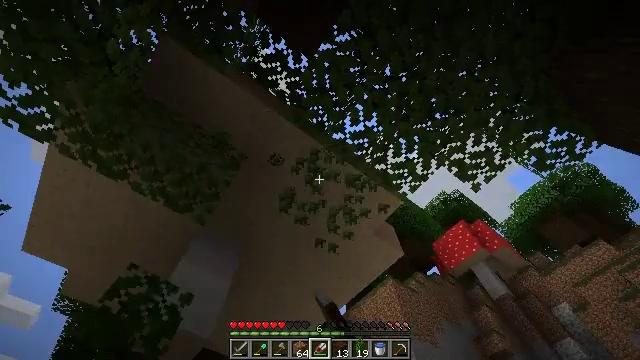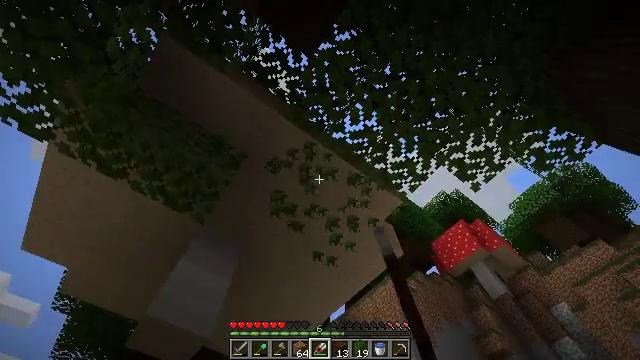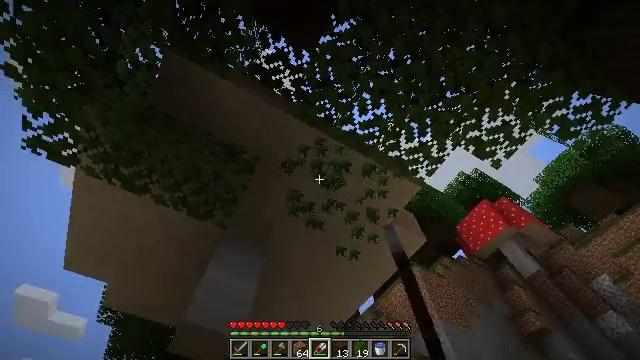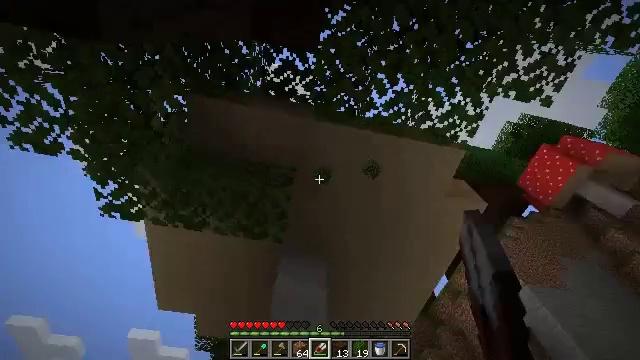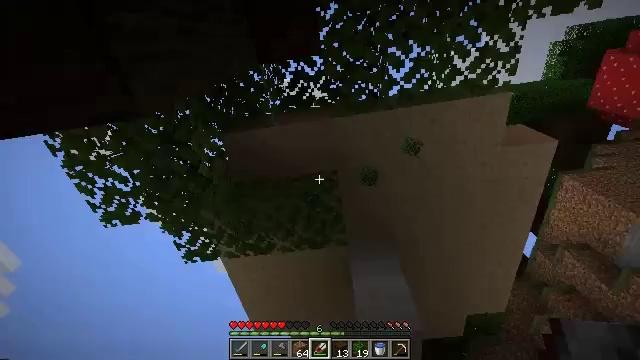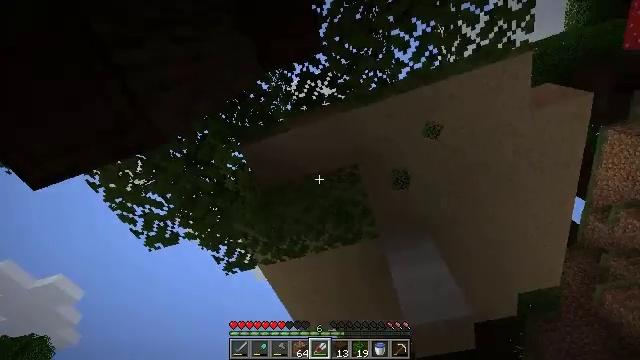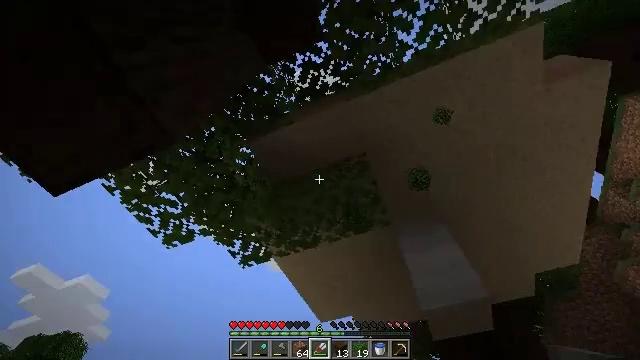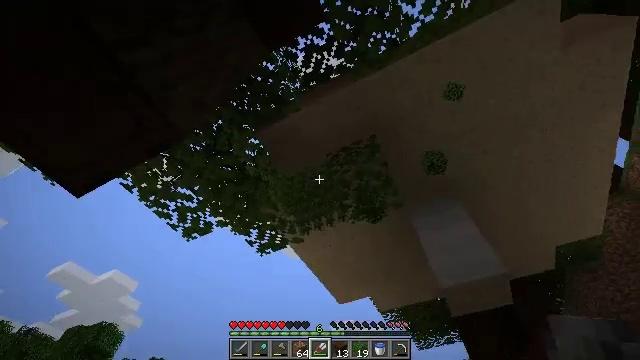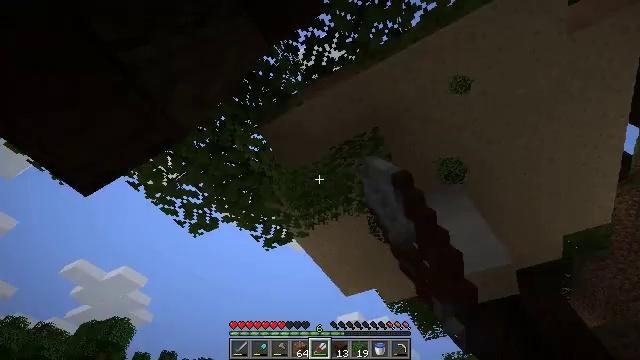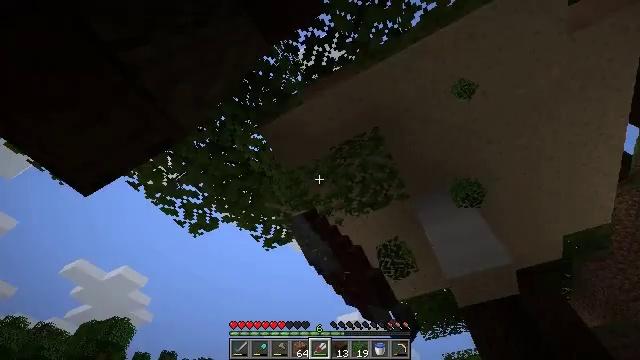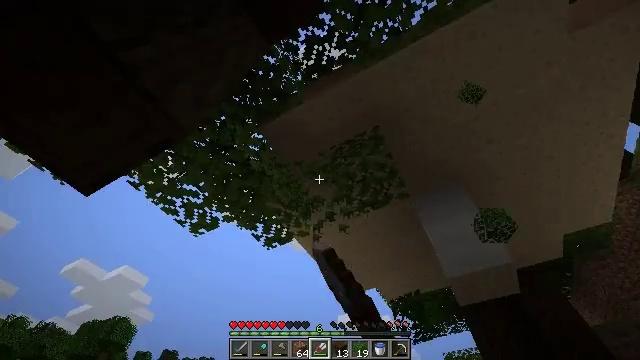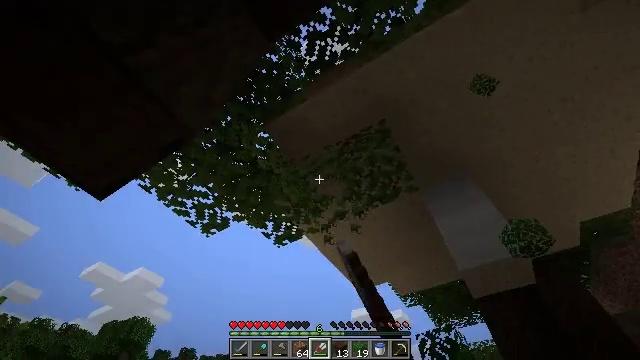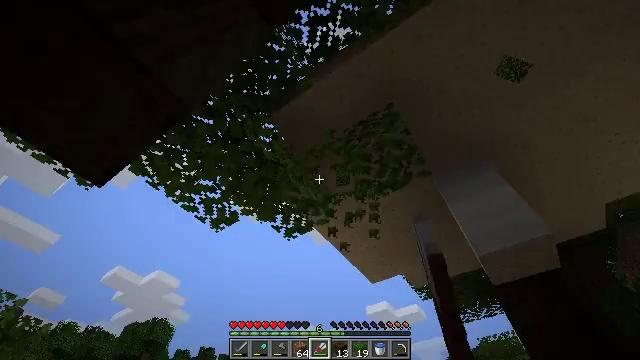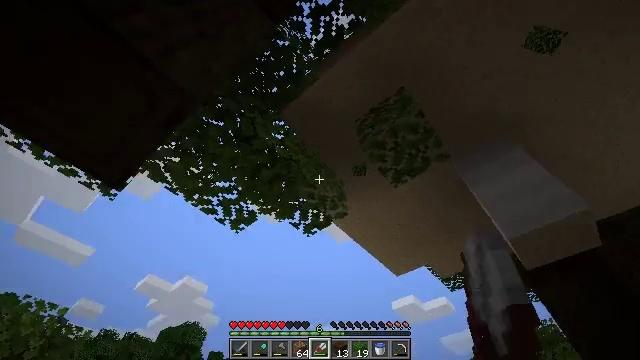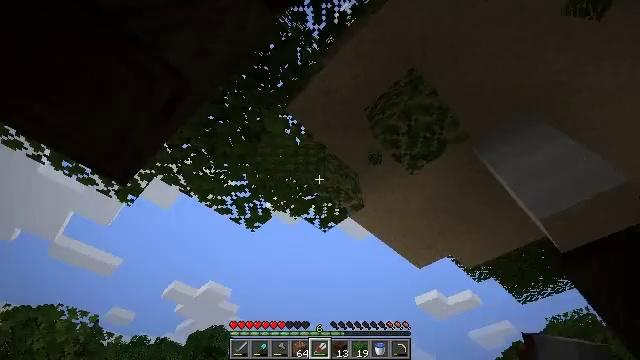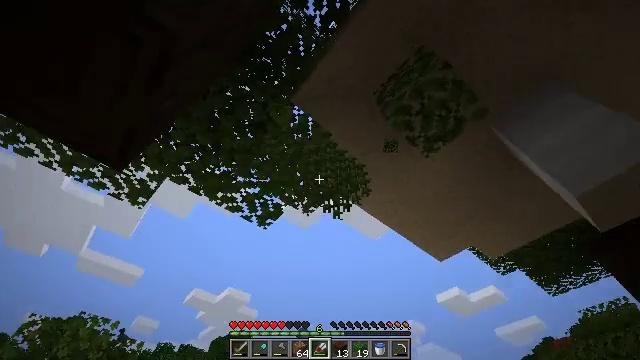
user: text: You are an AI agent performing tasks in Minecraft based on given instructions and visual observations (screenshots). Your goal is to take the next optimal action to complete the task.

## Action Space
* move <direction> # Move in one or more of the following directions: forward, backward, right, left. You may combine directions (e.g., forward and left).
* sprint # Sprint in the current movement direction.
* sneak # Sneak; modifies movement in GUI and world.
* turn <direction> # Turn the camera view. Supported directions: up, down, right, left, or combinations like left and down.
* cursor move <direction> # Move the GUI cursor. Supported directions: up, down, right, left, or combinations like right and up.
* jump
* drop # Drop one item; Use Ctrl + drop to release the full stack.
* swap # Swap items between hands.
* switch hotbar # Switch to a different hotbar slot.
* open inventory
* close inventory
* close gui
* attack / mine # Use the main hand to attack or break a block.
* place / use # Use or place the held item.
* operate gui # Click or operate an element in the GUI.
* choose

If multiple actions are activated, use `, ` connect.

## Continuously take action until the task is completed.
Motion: motion action
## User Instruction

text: Mine dark oak leaves from the tree.
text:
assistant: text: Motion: attack / mine
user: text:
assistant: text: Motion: turn left and down, attack / mine
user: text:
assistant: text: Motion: turn left, attack / mine
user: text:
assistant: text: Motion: turn left, attack / mine
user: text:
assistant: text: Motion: turn left, attack / mine
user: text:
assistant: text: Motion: turn left and down, attack / mine
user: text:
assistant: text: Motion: turn left and down, attack / mine
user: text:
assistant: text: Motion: turn left and down, attack / mine
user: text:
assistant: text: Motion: attack / mine
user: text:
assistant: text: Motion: attack / mine
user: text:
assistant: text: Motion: move forward, turn left, attack / mine
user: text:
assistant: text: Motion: move forward, turn left, attack / mine
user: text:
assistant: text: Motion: move forward, turn left, attack / mine
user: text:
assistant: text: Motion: move forward, turn left, attack / mine
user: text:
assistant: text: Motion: move forward, turn left, attack / mine
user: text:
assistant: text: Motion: move forward, turn left and up, attack / mine
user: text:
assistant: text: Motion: move forward, turn left and up, attack / mine
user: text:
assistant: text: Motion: move forward, turn left and up, attack / mine
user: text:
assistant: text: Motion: move forward, turn left and up, attack / mine
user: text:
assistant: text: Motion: move forward, turn left and up, attack / mine
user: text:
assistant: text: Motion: move forward, turn left and up, attack / mine
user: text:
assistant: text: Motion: move forward, turn left, attack / mine
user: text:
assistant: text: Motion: move forward, attack / mine
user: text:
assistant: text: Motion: move forward, attack / mine
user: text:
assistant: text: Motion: move forward, turn right and down, attack / mine
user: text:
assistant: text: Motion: move forward, turn right and down, attack / mine
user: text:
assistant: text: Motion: turn right and down, attack / mine
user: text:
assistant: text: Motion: turn right and down, attack / mine
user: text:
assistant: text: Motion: turn right and down
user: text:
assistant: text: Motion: turn right and down